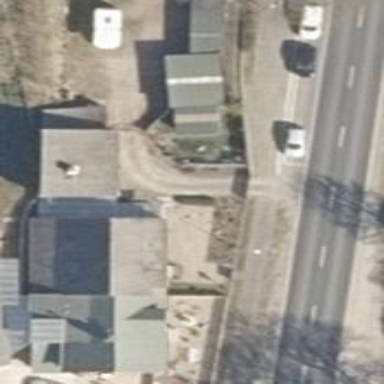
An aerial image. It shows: Driveway leading to service road.